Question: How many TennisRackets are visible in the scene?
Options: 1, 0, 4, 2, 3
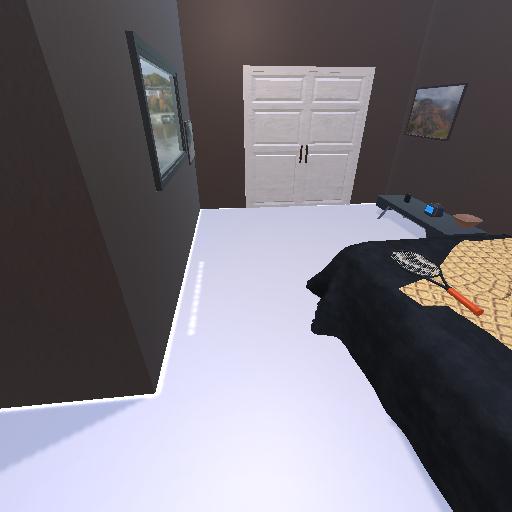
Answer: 1